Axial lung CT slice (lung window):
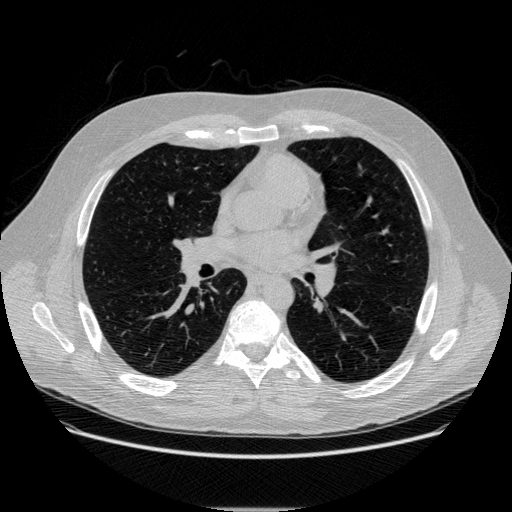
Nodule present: no